Question: So, what I'm trying to do is have PIL create an image based on a string of binary.
Some backstory:
'''
from PIL import Image
value = "0110100001100101011011000110110001101111"
vdiv = [value[i:i+8] for i in range(0, len(value), 8)]
'''
^This creates a list of bytes from the binary string. '['<PHONE>', '<PHONE>',.....]'
'''
def diff(inp):
if inp == '1':
return (0,0,0)
if inp == '0':
return (255,255,255)
else:
pass
'''
^This returns a color tuple for each corresponding bit, and if I call:
'''
for i in vdiv:
for i2 in i:
print diff(i2)
'''
It will print every color tuple for each bit in the bytes listed. '(0,0,0) (0,0,0) (255,255,255)...'
What I want to know is, How can I get PIL to create an image where the pixels match the binary string?
:
What I have so far for PIL:
'''
img = Image.new( 'RGB', (8,len(vdiv)), "white")
pixels = img.load()
##
for x in range(img.size[0]):
for y in range(img.size[1]):
for i in vdiv:
for i2 in i:
pixels[x,y] = diff(i2) #Creates a black image. What do?
##
img.show()
'''
It is the 'for x in range' bit that gets me. I am lost.
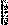
Answer: You could use 'img.putdata':
'''
import Image
value = "0110100001100101011011000110110001101111"
cmap = {'0': (255,255,255),
'1': (0,0,0)}
data = [cmap[letter] for letter in value]
img = Image.new('RGB', (8, len(value)//8), "white")
img.putdata(data)
img.show()
'''

---
If you have NumPy, you could instead use 'Image.fromarray':
'''
import Image
import numpy as np
value = "0110100001100101011011000110110001101111"
carr = np.array([(255,255,255), (0,0,0)], dtype='uint8')
data = carr[np.array(map(int, list(value)))].reshape(-1, 8, 3)
img = Image.fromarray(data, 'RGB')
img.save('/tmp/out.png', 'PNG')
'''
but this timeit test suggests using 'putdata' is faster:
'''
value = "0110100001100101011011000110110001101111"*10**5
def using_fromarray():
carr = np.array([(255,255,255), (0,0,0)], dtype='uint8')
data = carr[np.array(map(int, list(value)))].reshape(-1, 8, 3)
img = Image.fromarray(data, 'RGB')
return img
def using_putdata():
cmap = {'0': (255,255,255),
'1': (0,0,0)}
data = [cmap[letter] for letter in value]
img = Image.new('RGB', (8, len(value)//8), "white")
img.putdata(data)
return img
'''
---
'''
In [79]: %timeit using_fromarray()
1 loops, best of 3: 1.67 s per loop
In [80]: %timeit using_putdata()
1 loops, best of 3: 632 ms per loop
'''